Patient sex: M
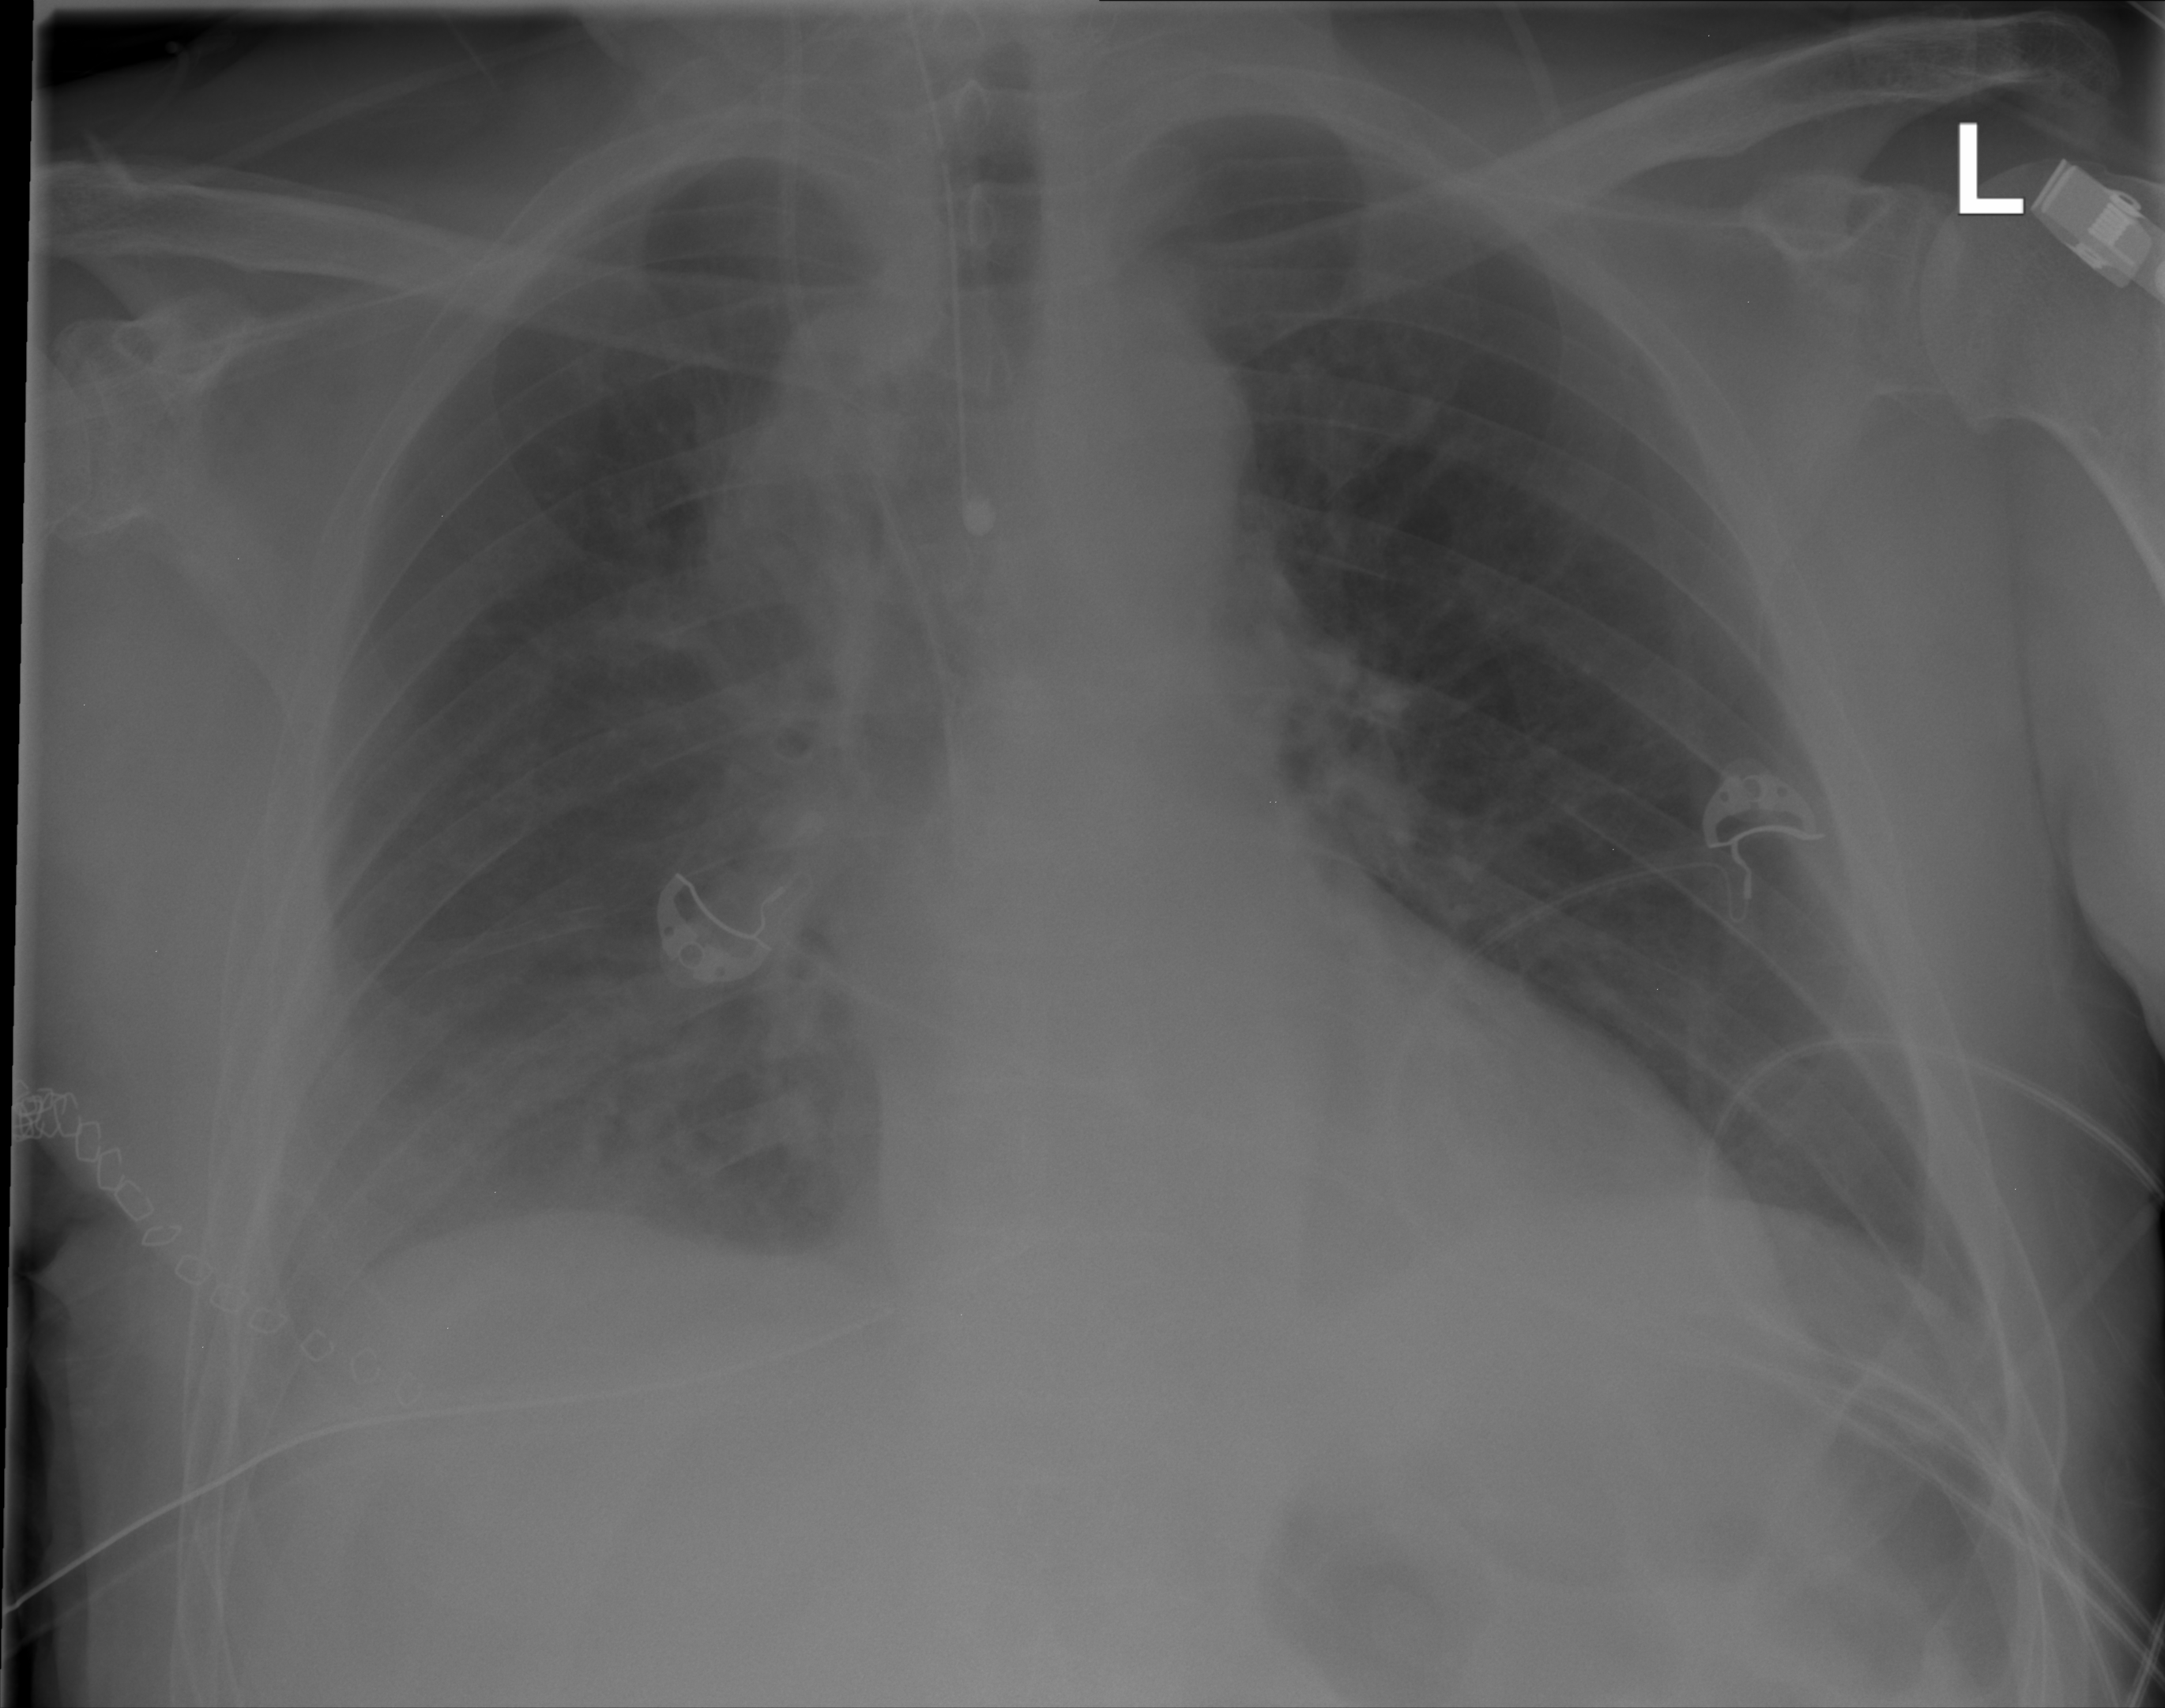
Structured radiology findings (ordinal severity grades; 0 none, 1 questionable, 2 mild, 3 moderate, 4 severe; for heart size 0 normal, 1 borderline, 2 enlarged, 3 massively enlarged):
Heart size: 0
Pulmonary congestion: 0
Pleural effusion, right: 2
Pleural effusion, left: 0
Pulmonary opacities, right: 2
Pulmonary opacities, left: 0
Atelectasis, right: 2
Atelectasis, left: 1